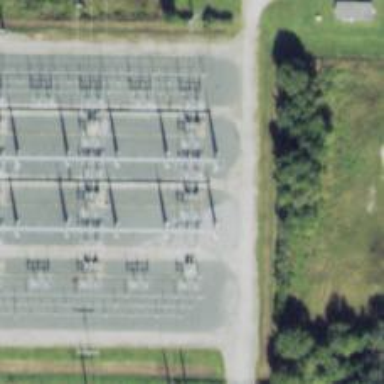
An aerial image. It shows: Switch for power supply.